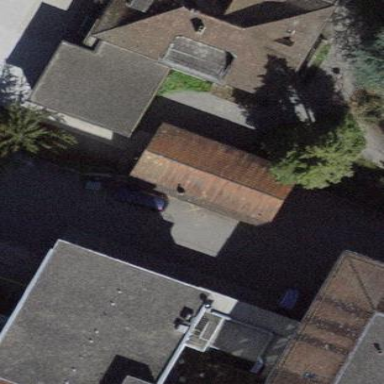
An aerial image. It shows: Garage building.